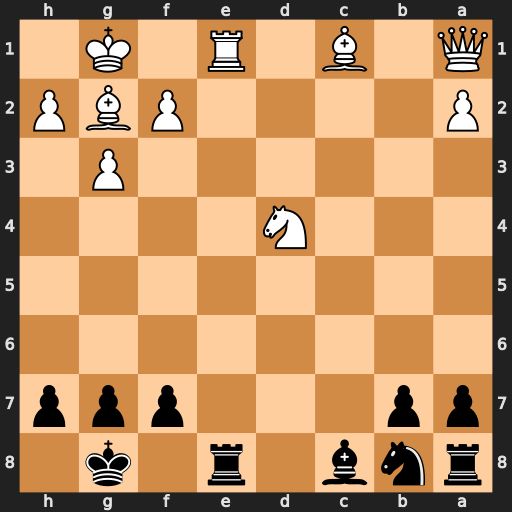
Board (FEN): rnb1r1k1/pp3ppp/8/8/3N4/6P1/P4PBP/Q1B1R1K1
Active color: b
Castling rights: -
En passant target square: -
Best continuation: Rxe1+ Bf1 Bh3